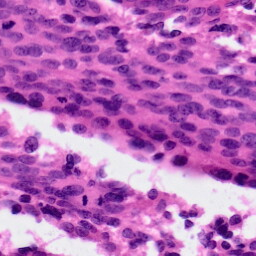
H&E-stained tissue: Ovarian